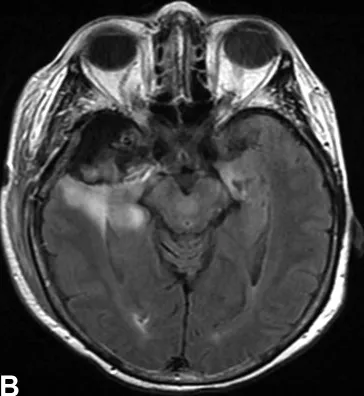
Postoperative Resection. Postoperative magnetic resonance image showing excellent resection of enhancing portion, pathologically confirmed to be radiation necrosis. Axial FLAIR.
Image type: radiology (mri)